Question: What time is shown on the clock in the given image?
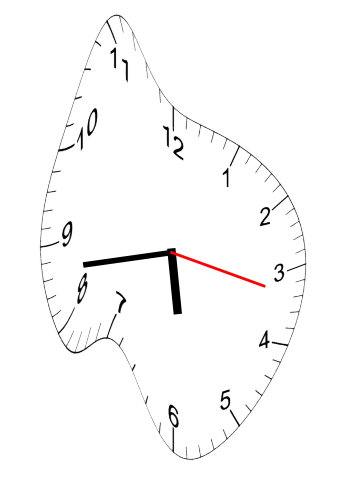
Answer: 05:43:17